You are looking at raw rotor-rig vibration samples arranged as a grayscale image. Classify the rotor condition as one of: normal, misalignment, unbalance, looseness.
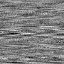
Answer: misalignment